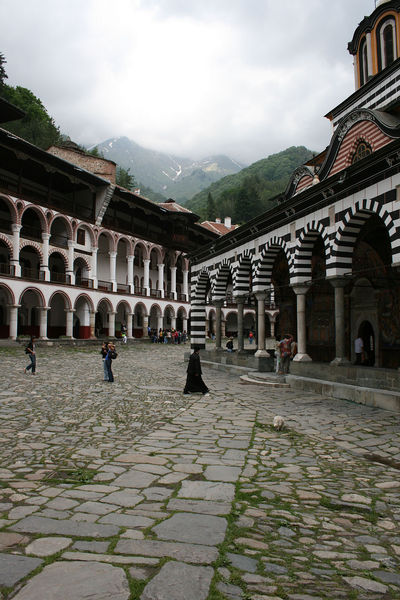
Titel: Rila-Kloster
Institution: Bulgarien, Rilagebirge
Schlagwörter: berg, dunkel, himmel, weiß, wolken, grün, menschen, hell, schwarz, säulen, dach, haus, leute, stein, steine, hügel, gehen, kirche, gotik, renaissance, wald, aussicht, bogen, italien, pflaster, berge, gebirge, dunst, nebel, hof, platz, rundbogen, kuppel, gestreift, durchgang, foto, fotografie, bögen, innenhof, burg, kloster, gauben, pflasterstein, arkaden, gestrieft, rundbögen, platten, steinplatten, toskana, säulengang, kollonaden, arkadengang, säulengalerie, steinweg, neben, linz, bild foto, große bögen, kleine bögen, krems, steunweg